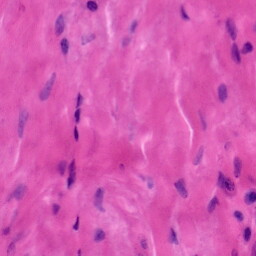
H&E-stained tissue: Tonsil